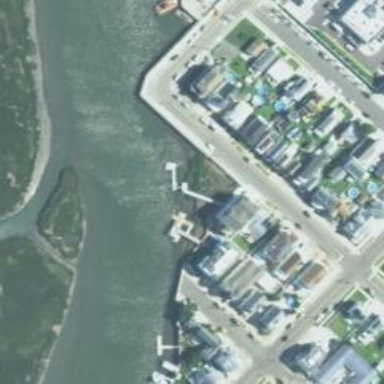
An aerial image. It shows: Man-made pier.